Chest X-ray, PA view. Patient: 41 years old, sex F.
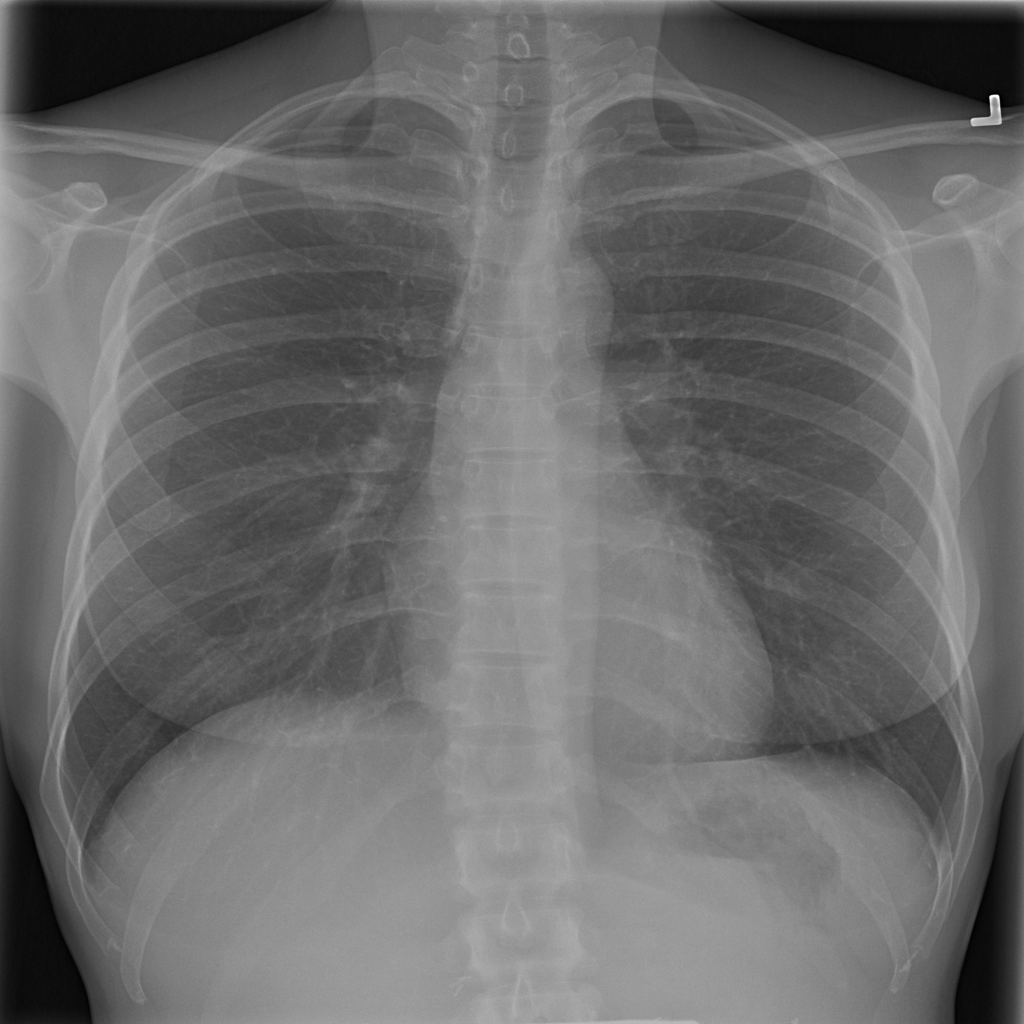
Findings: No Finding